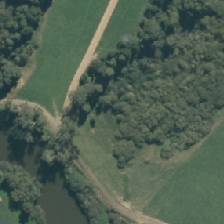
Land cover: deciduous_hardwood